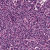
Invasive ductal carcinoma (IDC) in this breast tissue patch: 1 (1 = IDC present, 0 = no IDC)